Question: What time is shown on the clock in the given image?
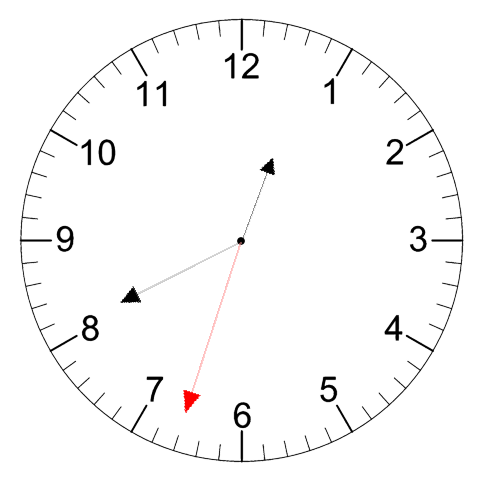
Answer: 12:40:33